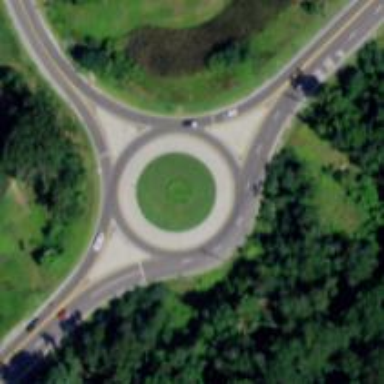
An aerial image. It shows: Secondary road around roundabout.